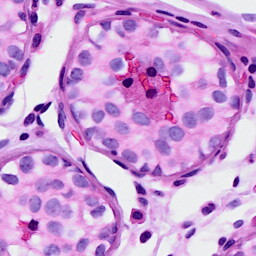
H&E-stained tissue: Breast